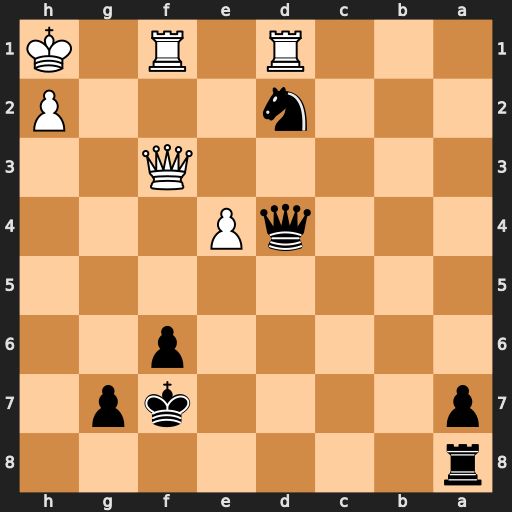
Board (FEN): r7/p4kp1/5p2/8/3qP3/5Q2/3n3P/3R1R1K
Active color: b
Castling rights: -
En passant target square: -
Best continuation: Nxf3 Rxd4 Nxd4